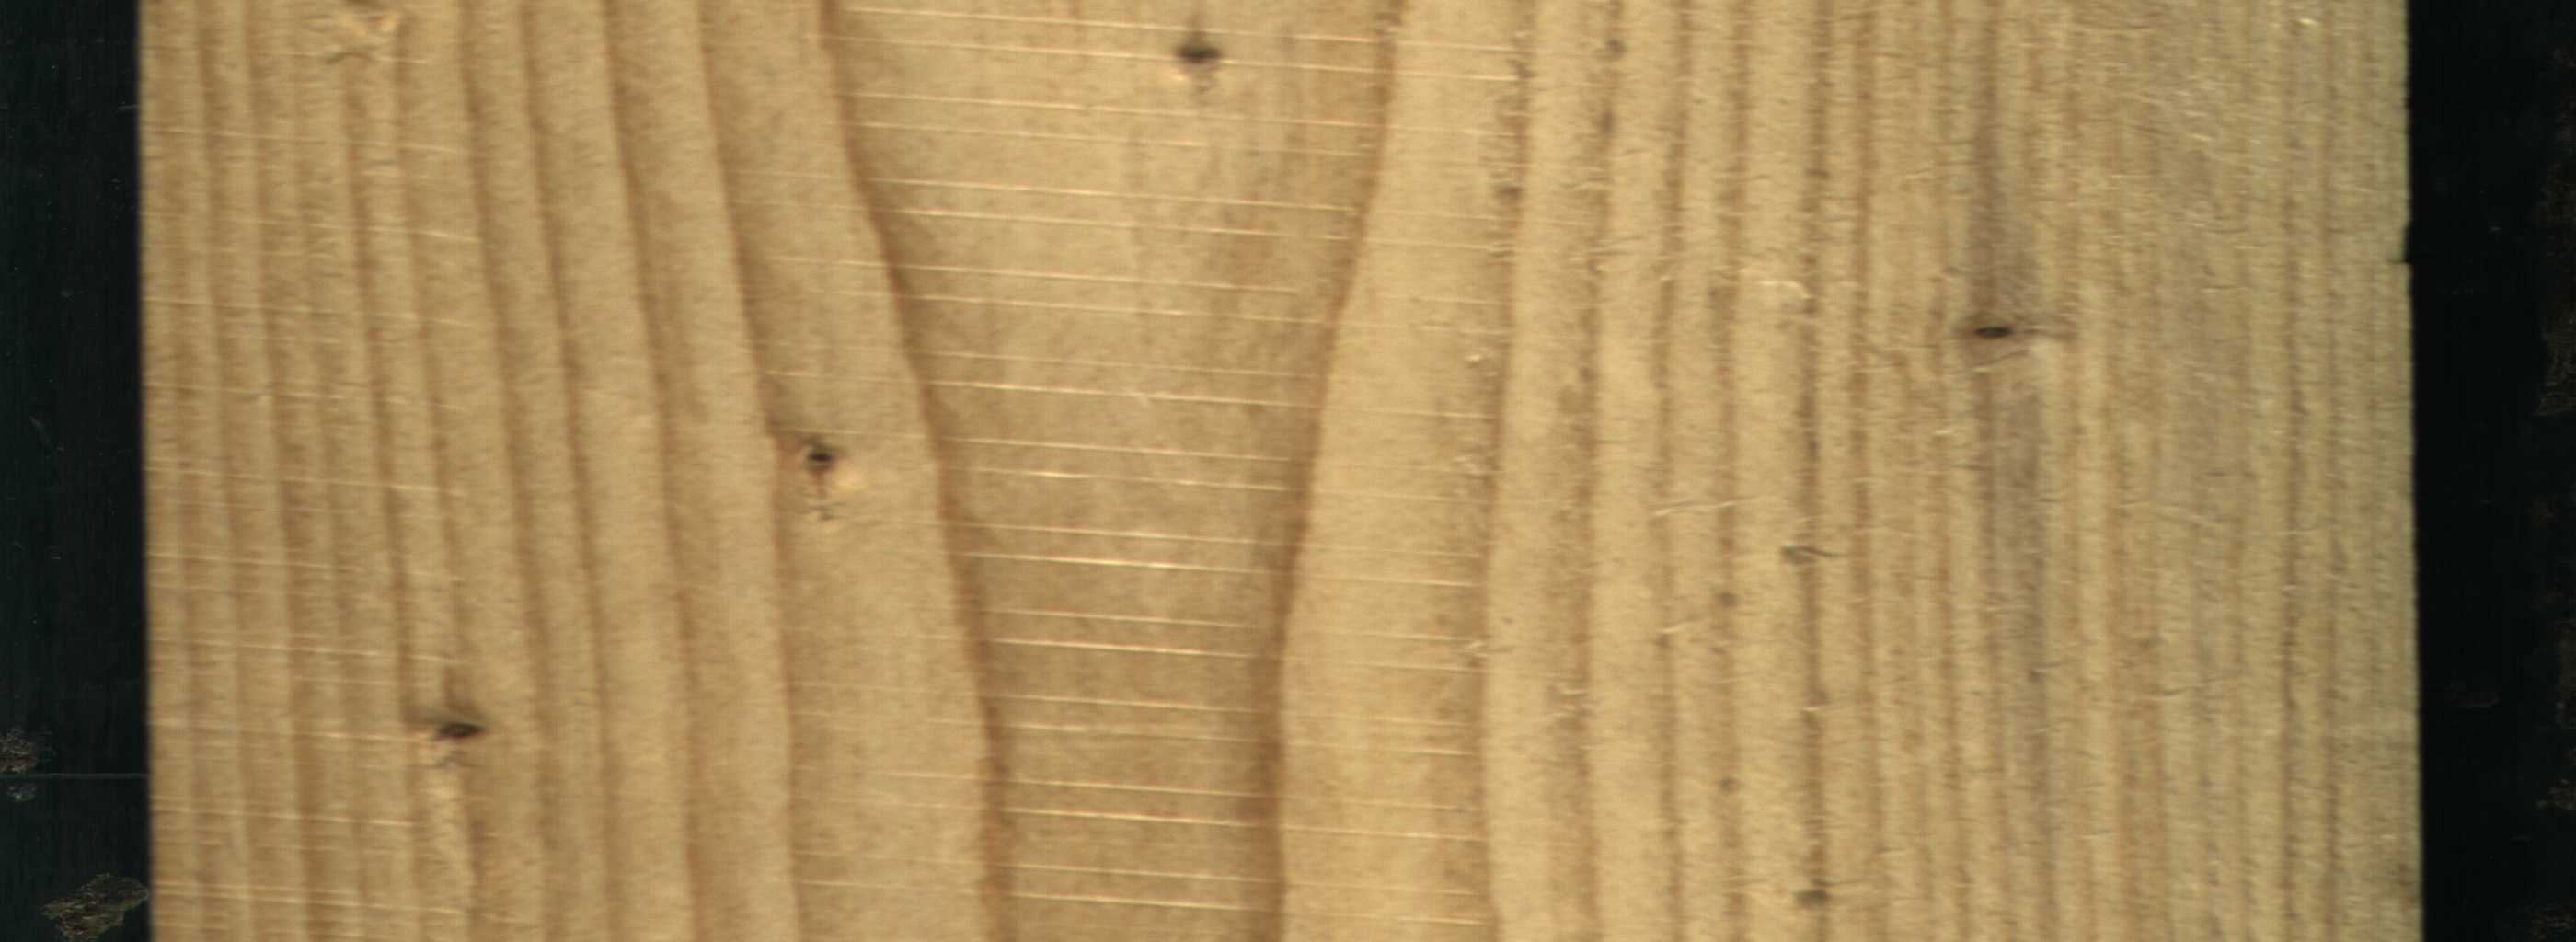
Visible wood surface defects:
Dead_Knot
Dead_Knot
Dead_Knot
Dead_Knot